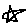
Label: star